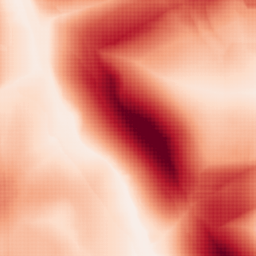
Category: morphological
Decomposition family: morphological_square
Decomposition parameters: operation: gradient
size: 50
Upsampling method: sinc_blackman
Upsampling parameters: scale: 4
kernel_size: 8
Upsampling scale: 4